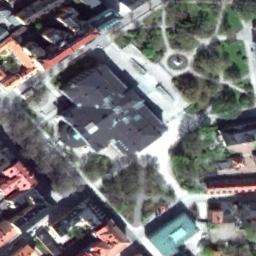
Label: church